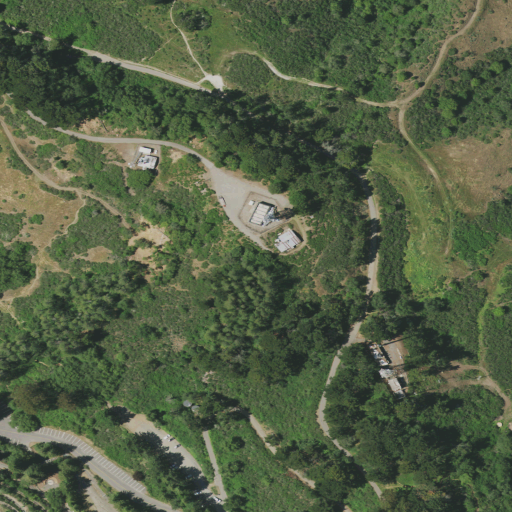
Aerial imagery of mountain in California named Vollmer Peak containing mixed forest, shrub, grassland, low intensity development, open development, evergreen forest, and medium intensity development